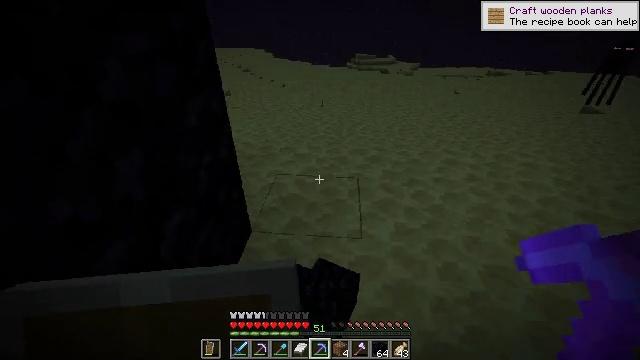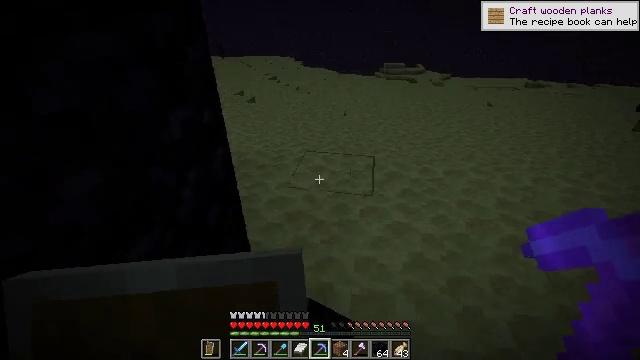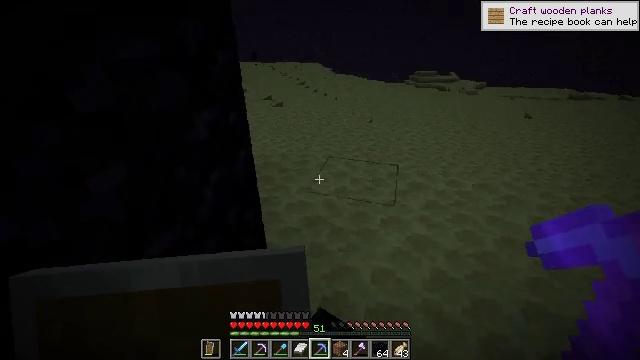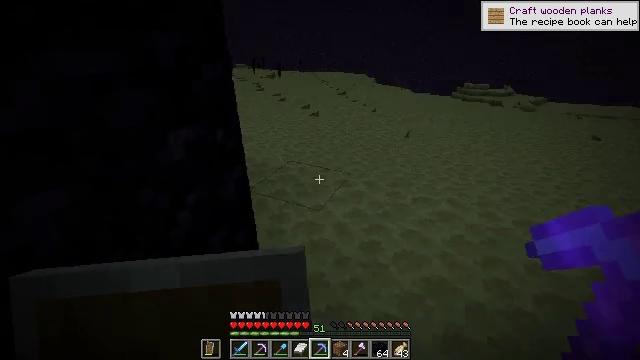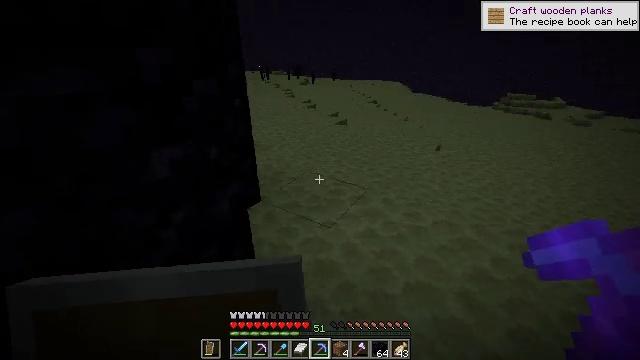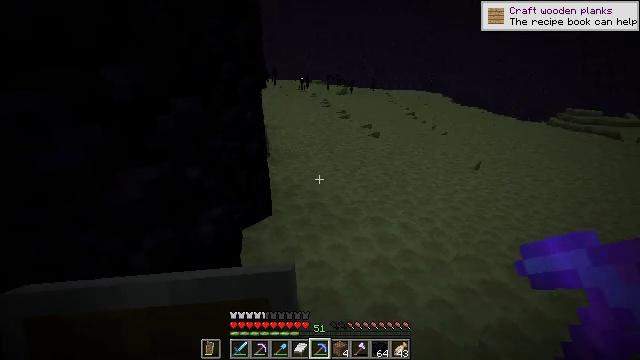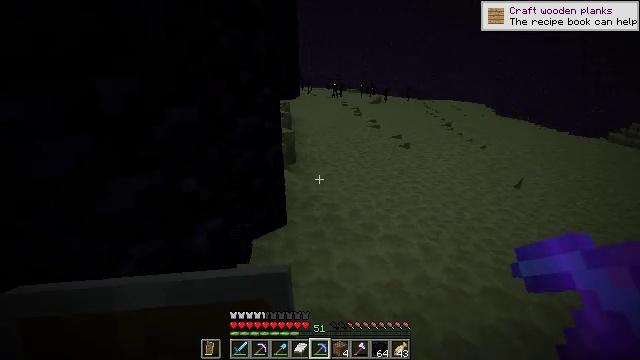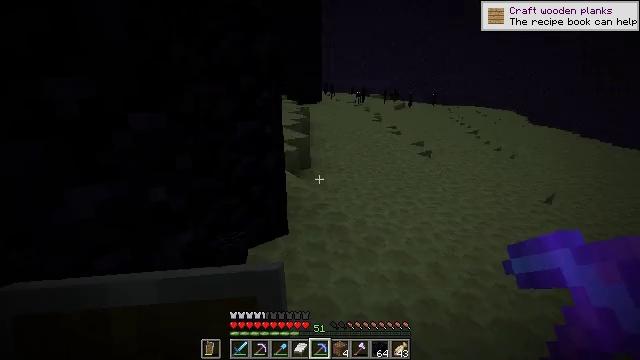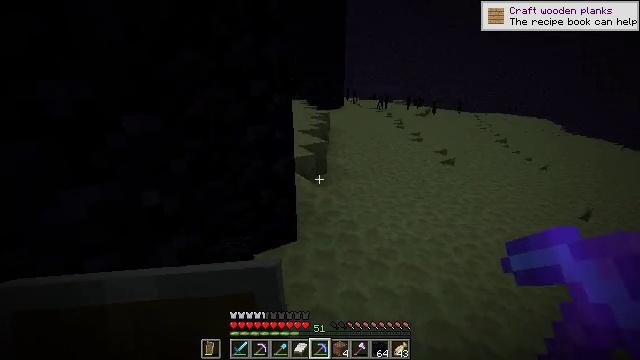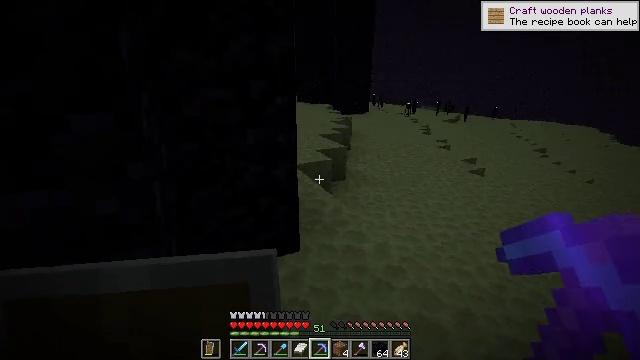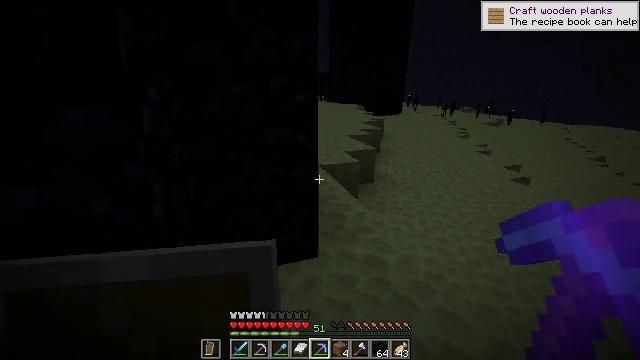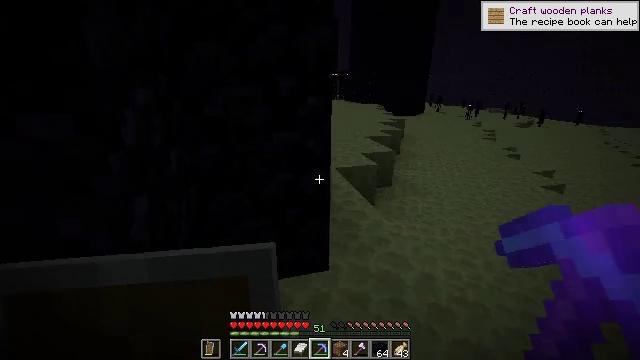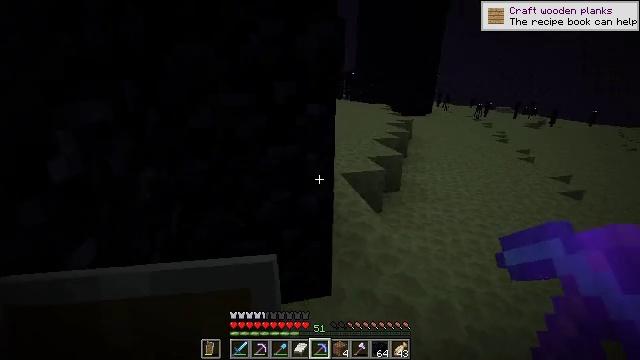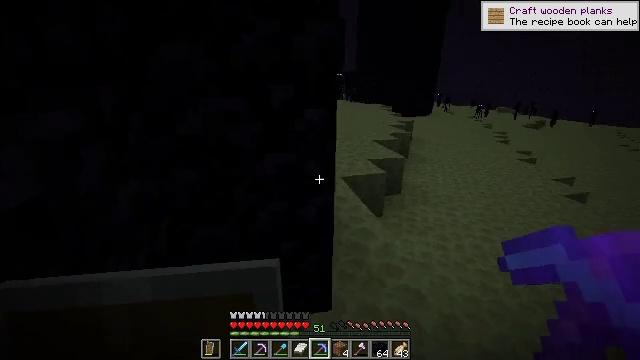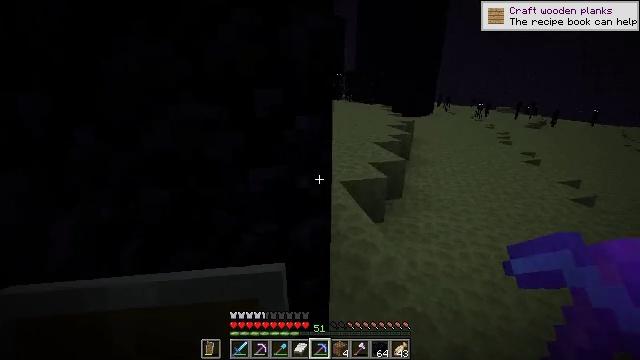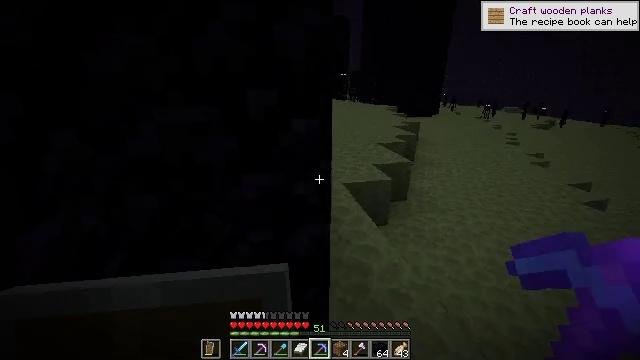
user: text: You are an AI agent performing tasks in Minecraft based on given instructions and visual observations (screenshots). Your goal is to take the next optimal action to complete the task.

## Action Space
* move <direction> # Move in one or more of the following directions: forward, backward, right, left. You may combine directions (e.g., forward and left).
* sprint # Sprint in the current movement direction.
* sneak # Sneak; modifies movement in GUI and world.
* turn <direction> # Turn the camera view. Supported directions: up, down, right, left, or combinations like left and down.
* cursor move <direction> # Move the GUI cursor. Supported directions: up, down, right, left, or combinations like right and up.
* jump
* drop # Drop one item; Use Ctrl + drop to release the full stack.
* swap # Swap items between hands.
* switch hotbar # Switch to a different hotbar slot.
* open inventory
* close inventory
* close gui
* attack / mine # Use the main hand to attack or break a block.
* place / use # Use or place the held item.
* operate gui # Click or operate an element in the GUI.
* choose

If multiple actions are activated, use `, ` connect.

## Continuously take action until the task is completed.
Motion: motion action
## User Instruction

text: Break the obsidian using a diamond or netherite pickaxe.
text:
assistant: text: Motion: move forward and move right, turn left and up
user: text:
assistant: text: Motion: move forward and move right, turn left and up
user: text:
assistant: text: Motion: move forward and move right, turn left and up
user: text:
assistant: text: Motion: move forward and move right, turn left and up
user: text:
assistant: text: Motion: move forward and move right, turn left and up
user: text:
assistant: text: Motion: move forward and move right, turn left and up
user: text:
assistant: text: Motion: move forward and move right, turn left
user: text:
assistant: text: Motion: move forward and move right, turn left and up
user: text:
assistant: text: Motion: move forward, turn left
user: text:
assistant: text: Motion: move forward, turn left
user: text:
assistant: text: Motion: move forward, turn left
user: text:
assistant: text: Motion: move forward, turn left
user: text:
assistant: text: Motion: move forward
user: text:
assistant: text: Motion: move forward and move right
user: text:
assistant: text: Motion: move forward and move right, turn left
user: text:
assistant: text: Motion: move forward and move right, turn left
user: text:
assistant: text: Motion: move forward and move right, turn left and down
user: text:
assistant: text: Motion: move forward and move right, turn left
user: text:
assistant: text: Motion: move forward and move right, turn left
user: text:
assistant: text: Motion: move forward and move right, turn left
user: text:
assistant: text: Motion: move forward, turn left
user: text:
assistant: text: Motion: move forward, turn left
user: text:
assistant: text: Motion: move forward
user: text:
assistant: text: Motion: move forward
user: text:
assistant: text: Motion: move forward, turn right
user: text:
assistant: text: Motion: move forward, turn right
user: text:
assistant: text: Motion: move forward
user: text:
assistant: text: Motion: move forward
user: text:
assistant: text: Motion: move forward
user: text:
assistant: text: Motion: move forward